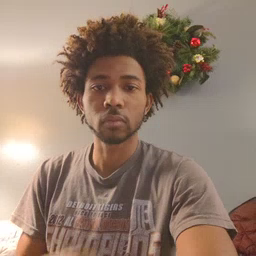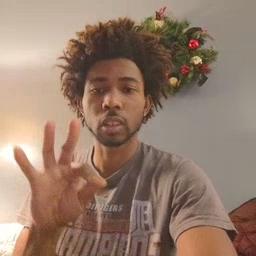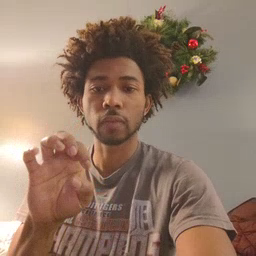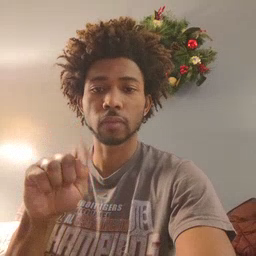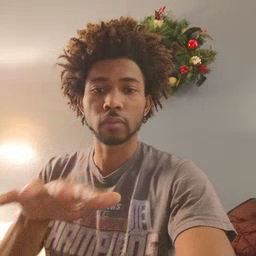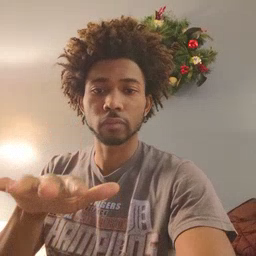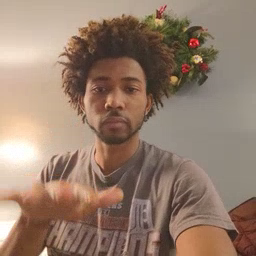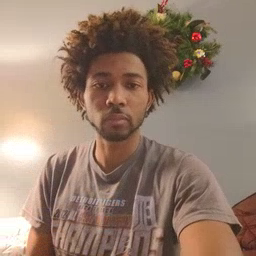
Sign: feet